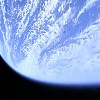
Label: cloud